Interaction volume radius: 10 \u00c5
Interaction volume height: 10 \u00c5
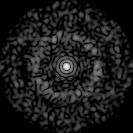
Disorder parameter: 0.8568